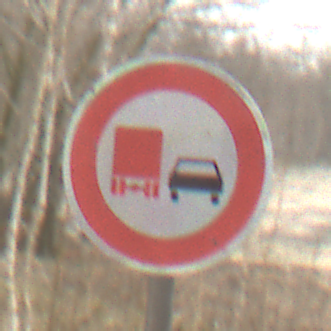
Verkehrszeichen: UeberholverbotKraftfahrzeuge
Umgebung: Outdoor, Nature
Tageszeit: MorningAfternoon
Wetter: PartlyCloudy
Licht: Natural
Jahreszeit: Winter
Kontrast: MediumContrast